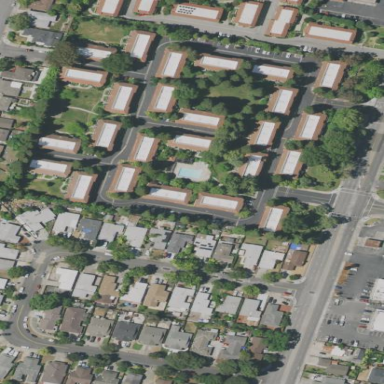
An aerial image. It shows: Condominium within residential area.